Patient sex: M
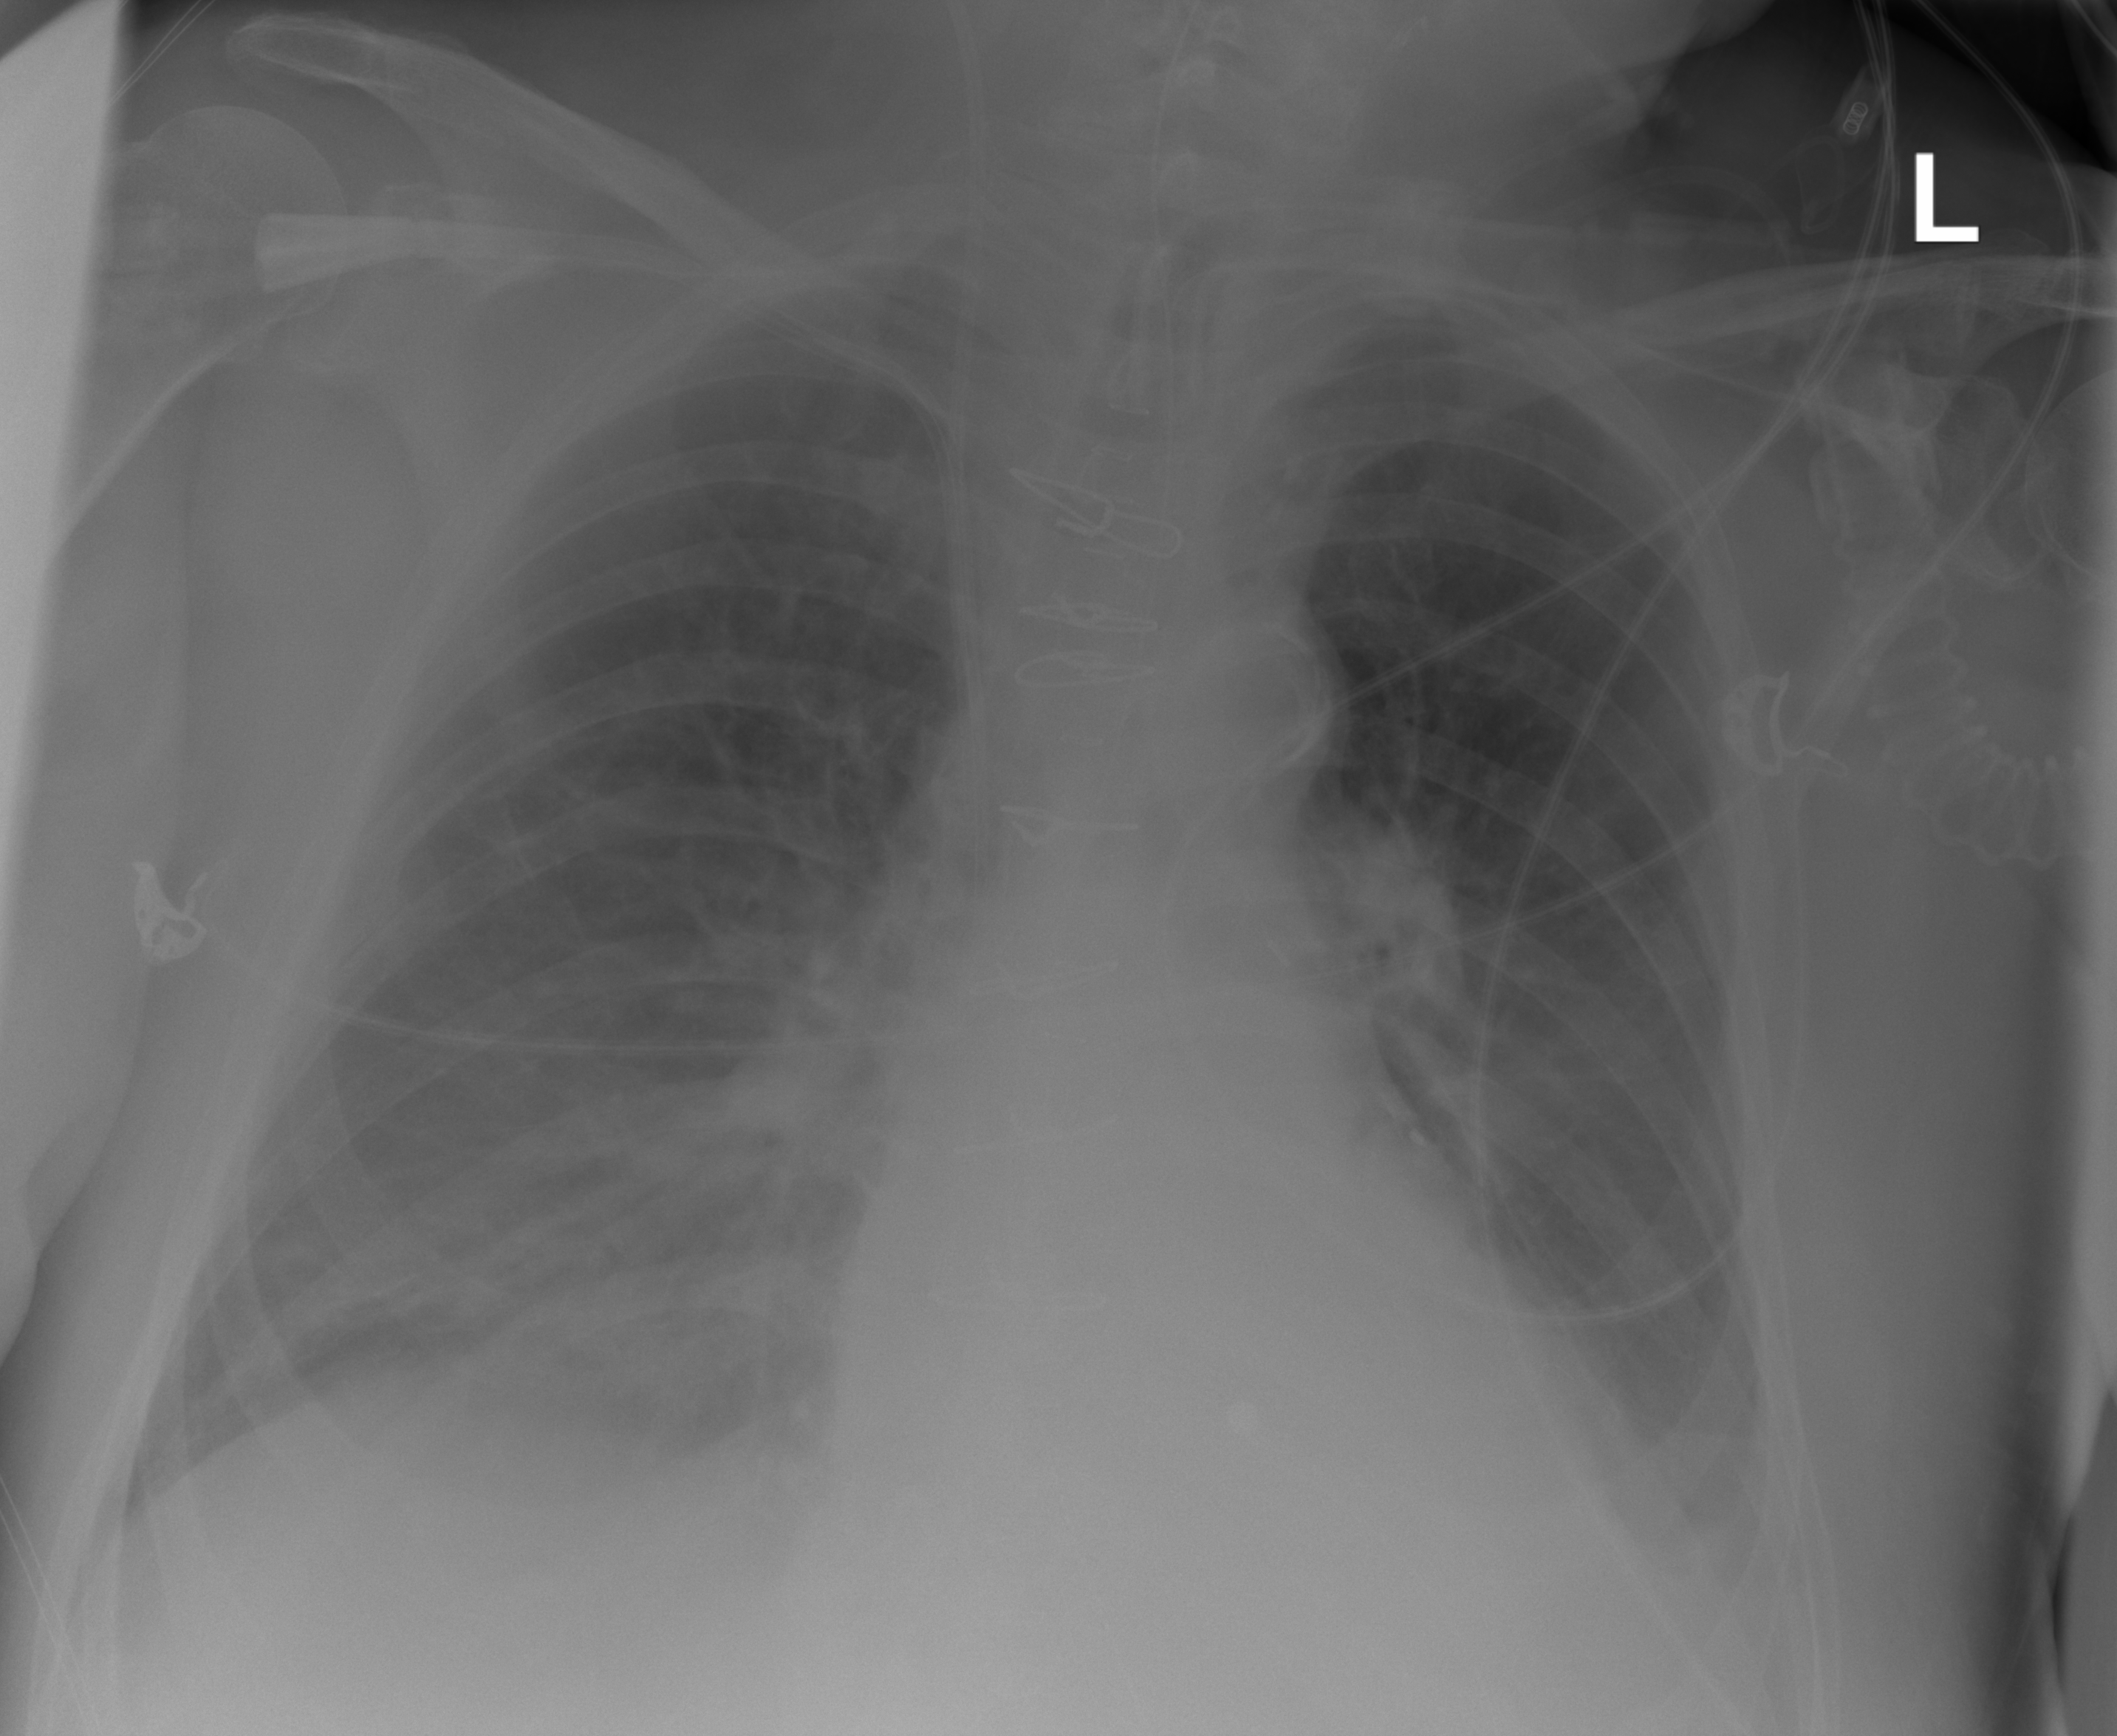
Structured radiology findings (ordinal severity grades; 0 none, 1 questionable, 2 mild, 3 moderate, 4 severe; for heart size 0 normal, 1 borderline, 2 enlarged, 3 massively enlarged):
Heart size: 0
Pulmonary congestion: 2
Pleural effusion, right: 1
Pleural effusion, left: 2
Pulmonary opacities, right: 2
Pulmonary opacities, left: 0
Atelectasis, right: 2
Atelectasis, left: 2